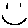
Label: smiley face